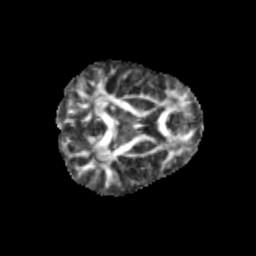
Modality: FA
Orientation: axial
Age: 10
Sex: male
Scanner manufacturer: siemens
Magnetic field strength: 3 T
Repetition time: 3.8 s
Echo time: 0.07 s